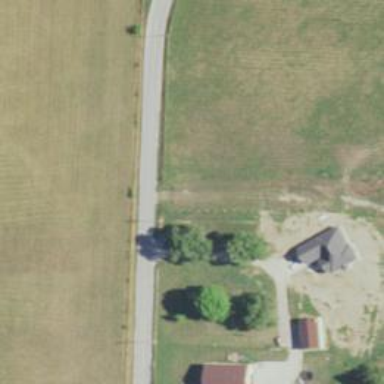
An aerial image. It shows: Driveway leading to service road.